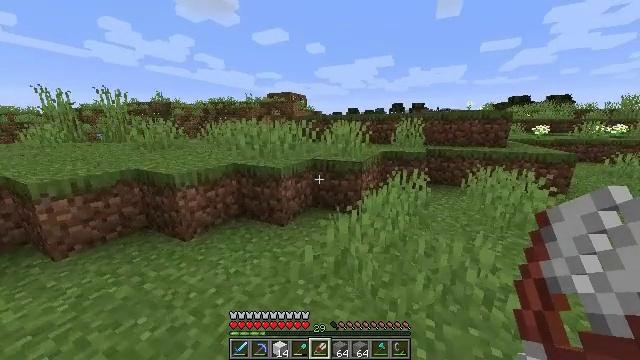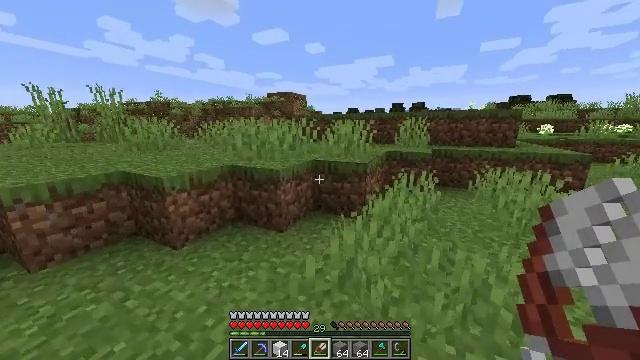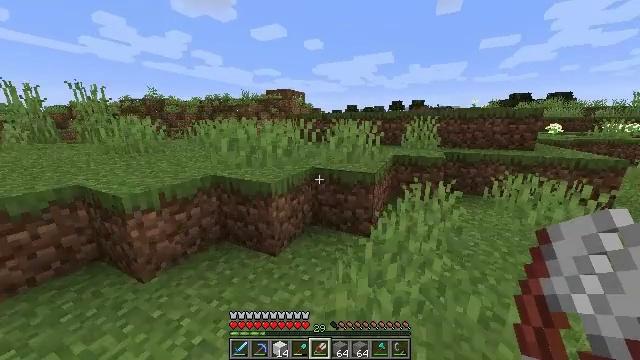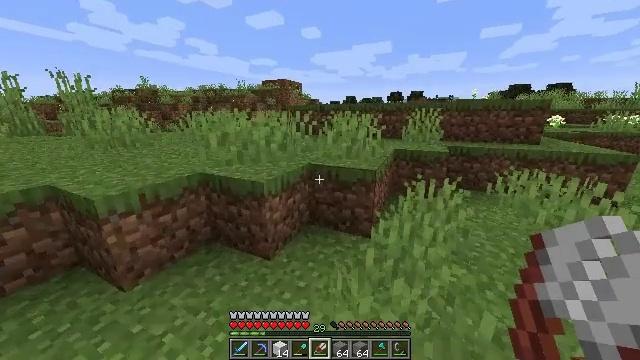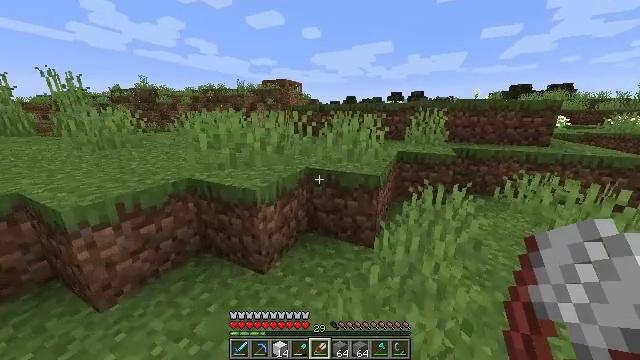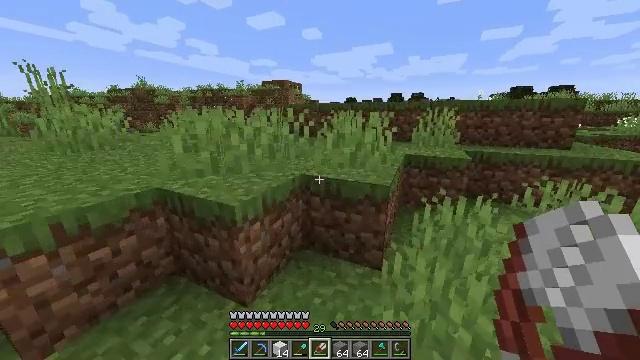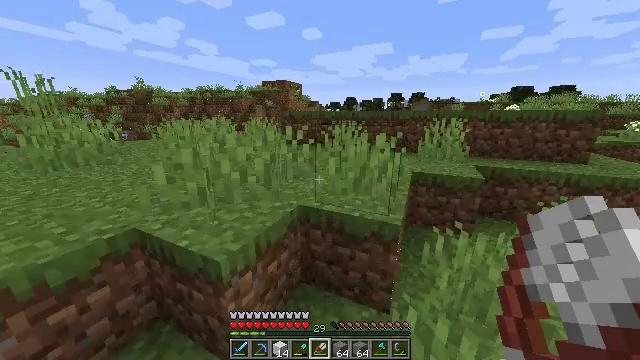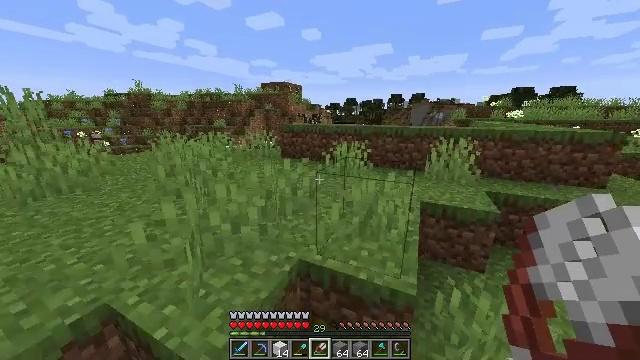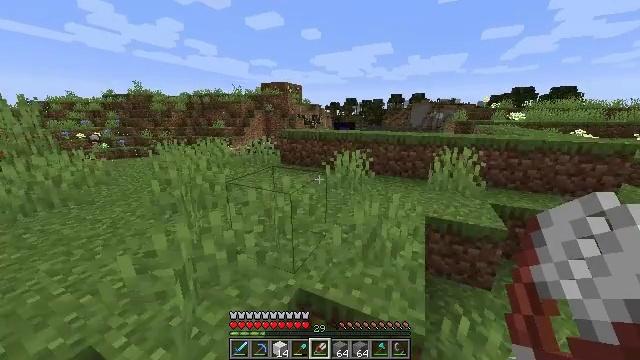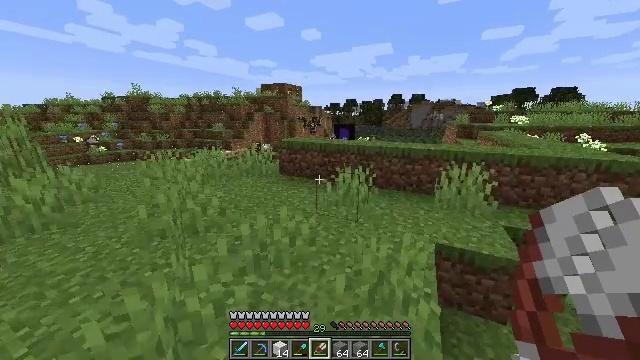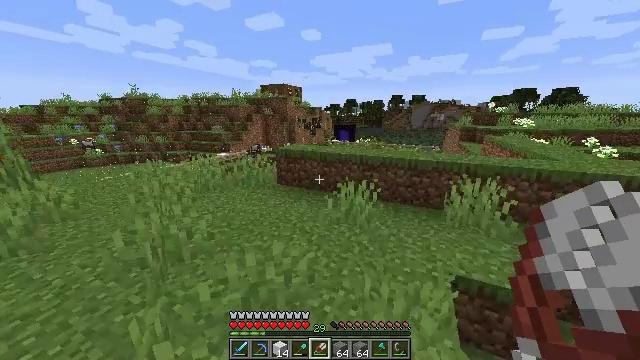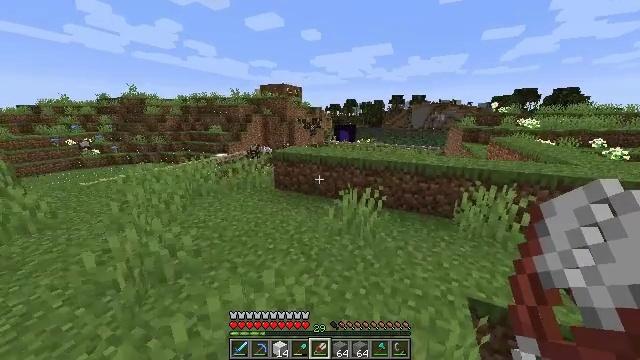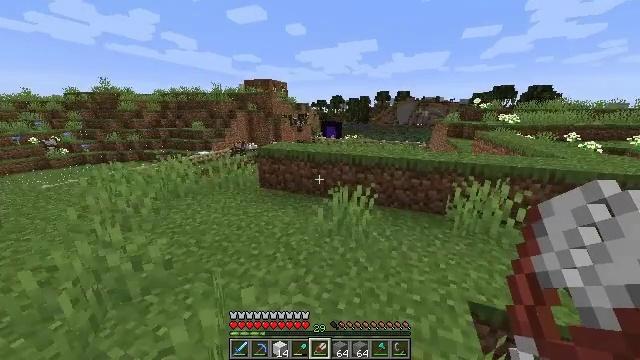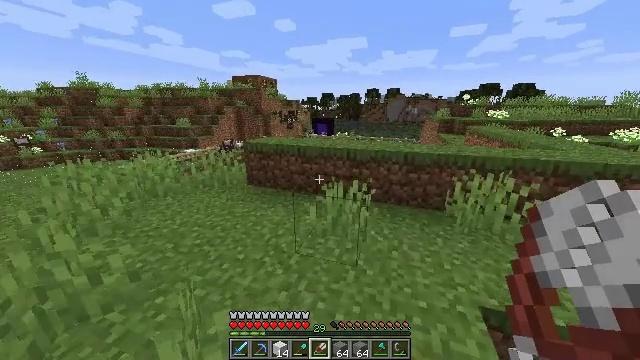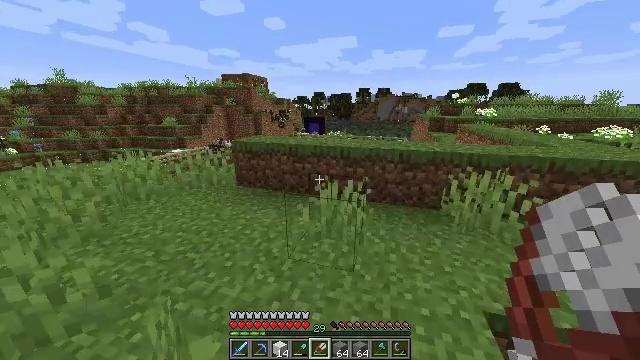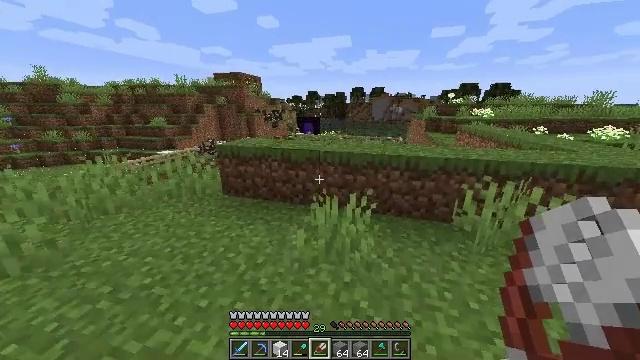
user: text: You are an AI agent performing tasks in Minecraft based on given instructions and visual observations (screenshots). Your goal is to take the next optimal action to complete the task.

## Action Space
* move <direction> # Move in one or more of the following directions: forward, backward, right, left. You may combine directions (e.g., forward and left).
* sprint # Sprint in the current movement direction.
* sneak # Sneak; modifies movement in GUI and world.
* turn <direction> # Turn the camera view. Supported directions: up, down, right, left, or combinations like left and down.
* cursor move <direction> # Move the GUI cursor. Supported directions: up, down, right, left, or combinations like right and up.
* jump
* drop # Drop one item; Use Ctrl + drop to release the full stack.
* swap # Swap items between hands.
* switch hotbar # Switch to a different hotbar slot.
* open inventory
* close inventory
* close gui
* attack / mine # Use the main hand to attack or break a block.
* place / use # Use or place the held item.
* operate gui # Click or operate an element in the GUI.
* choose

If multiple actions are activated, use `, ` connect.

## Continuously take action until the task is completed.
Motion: motion action
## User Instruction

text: Combat the sheep.
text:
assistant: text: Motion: move forward
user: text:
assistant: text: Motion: move forward
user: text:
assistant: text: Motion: move forward, turn down
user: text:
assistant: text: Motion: move forward
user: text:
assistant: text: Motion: move forward
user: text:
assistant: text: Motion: move forward, jump
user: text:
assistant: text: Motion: move forward, jump
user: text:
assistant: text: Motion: move forward, jump
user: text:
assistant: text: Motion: move forward, jump
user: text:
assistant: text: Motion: move forward, jump
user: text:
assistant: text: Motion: move forward
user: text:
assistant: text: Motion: move forward, turn right
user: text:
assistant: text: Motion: move forward, turn right
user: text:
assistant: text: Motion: move forward, turn right
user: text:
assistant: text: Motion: move forward, turn right
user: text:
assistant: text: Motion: move forward, turn right
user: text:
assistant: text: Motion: move forward, turn right
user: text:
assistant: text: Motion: move forward, turn right
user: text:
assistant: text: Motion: move forward, turn right and down, jump
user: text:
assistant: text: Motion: move forward, turn down, jump
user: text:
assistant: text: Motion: move forward, turn down, jump
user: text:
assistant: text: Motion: move forward, turn down, jump
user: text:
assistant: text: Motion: move forward, turn down
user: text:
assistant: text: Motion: move forward, turn down
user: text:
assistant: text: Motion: move forward, turn down
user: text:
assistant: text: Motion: move forward, turn down
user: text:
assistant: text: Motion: move forward, turn down
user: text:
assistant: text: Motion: move forward, turn down
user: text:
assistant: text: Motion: move forward, turn left and down
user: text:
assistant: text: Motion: move forward, turn left and down